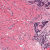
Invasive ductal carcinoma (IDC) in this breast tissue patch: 1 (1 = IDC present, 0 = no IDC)